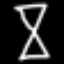
Label: hourglass